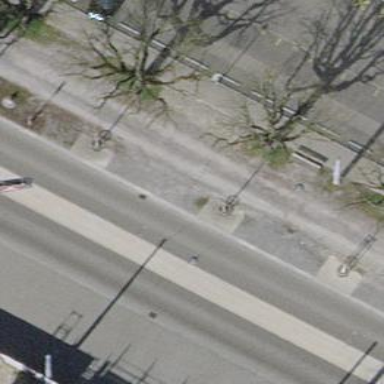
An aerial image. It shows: Avenue of trees.